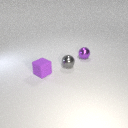
small purple rubber cube in front of small gray metal sphere